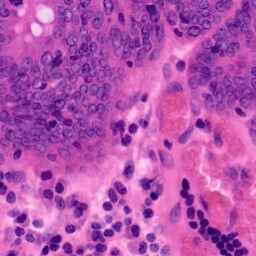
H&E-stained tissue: Colon